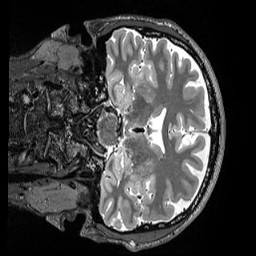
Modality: T2w
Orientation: coronal
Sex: male
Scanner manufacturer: siemens
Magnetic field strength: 3 T
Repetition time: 3.2 s
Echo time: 0.564 s